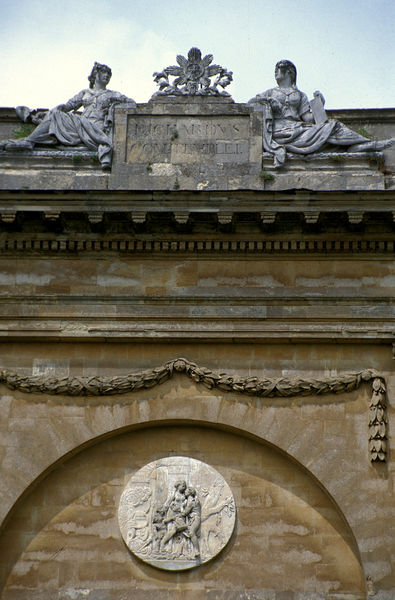
Titel: Südfassade, Rechter Seitenpavillon, Reliefschmuck
Standort: Stowe, Buckinghamshire
Institution: Stowe House
Schlagwörter: blau, dunkel, himmel, mann, schatten, wolken, frauen, gelb, grün, ocker, ausschnitt, blume, braun, frau, grau, hell, licht, marmor, schwarz, weiss, dach, gebäude, schloss, wolke, beige, ornament, wand, architektur, band, rahmen, stein, steine, figur, gewand, sitzend, gewänder, klassizismus, girlande, pflanzen, borte, krone, kreis, rund, tondo, engel, ranken, skulptur, statue, relief, schrift, bogen, fassade, italien, zwei, giebel, mauer, ziegel, backstein, rand, figuren, rundbogen, men, women, tafel, gray, grey, woman, detail, inschrift, floral, ornamente, brown, tor, foto, fotografie, photographie, erker, schild, medaillon, kirch, münchen, palast, torbogen, denkmal, symmetrisch, sex, scheibe, text, buchstaben, kranz, göttin, sieg, österreich, insignie, architrav, rom, ranke, girlanden, photo, halbkreis, halbrund, fragment, fries, portal, wappen, sims, gesims, skulpturen, plastiken, statuen, sandstein, residenz, antik, man, rocks, sky, building, konsolen, konsole, medaille, siegel, empire, fotographie, allegorien, eierstab, tropfen, leisten, römisch, mäander, grabmal, kapitel, love, triumphbogen, bauplastik, feston, traufe, arkatur, oculus, latein, dachaufsatz, bekrönung, festons, brick, bricks, triumpf, statur, palmette, personifikationen, liegefigur, medailon, fssade, titus, clipeus, steinfiguren, gutae, liegefiguren, gebäudeteil, blindarkade, blindbogen, madailon, guirlanden, skulpturen#, girande, rundbpgen, pflanzengirlande, schiffren